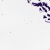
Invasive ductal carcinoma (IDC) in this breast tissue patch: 0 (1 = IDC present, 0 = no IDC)